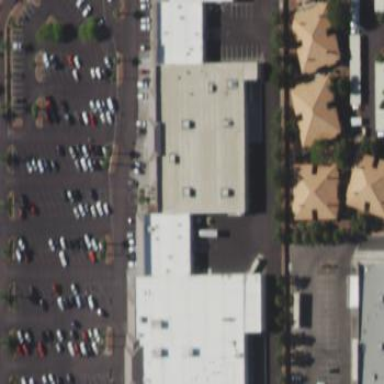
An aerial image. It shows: Mall building.